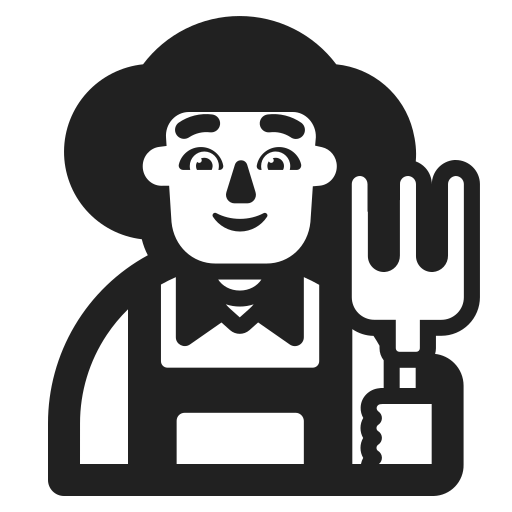
man farmer high contrast default